Field crop: maize
Growth stage: 2
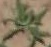
Species: atriplex